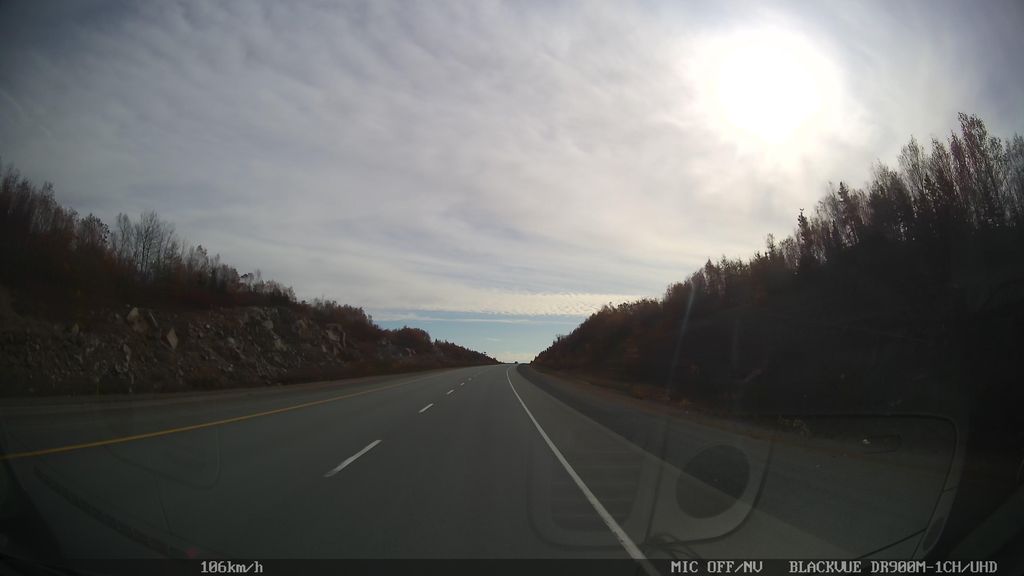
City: halifax